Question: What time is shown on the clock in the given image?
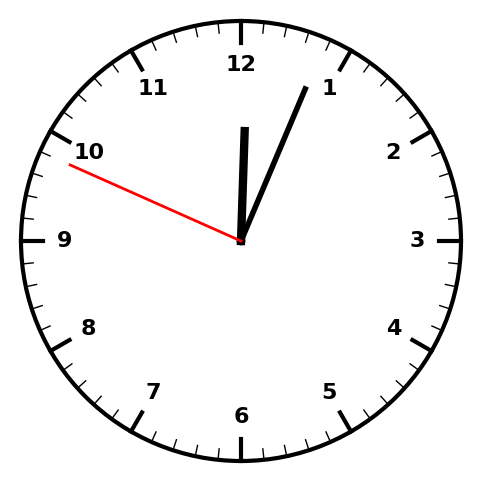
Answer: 12:03:49